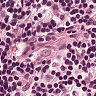
Metastatic tissue present: no